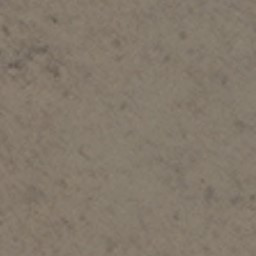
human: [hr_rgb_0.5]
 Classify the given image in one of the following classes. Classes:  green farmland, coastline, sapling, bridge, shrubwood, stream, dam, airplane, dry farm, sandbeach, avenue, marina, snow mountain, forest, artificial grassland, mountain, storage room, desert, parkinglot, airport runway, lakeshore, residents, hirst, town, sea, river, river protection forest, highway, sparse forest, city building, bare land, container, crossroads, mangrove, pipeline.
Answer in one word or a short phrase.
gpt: bare land